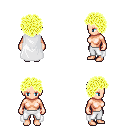
a pixel art fantasy rpg character, female body template, human, light skin, white cape, white pants, gold curly afro hairstyle, four views (front, back, left, right), 2x2 character sprite sheet, small pixel art, hard edges, no anti-aliasing